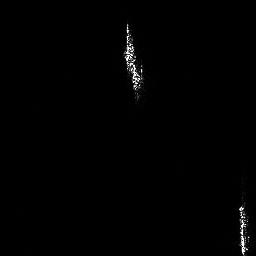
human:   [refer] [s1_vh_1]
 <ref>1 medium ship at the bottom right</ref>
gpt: <box>[[91, 77, 97, 99, 0]]</box>